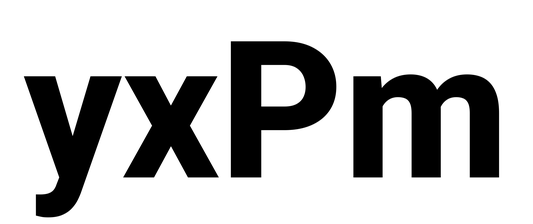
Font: Roboto_ExtraBold